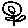
Label: flower